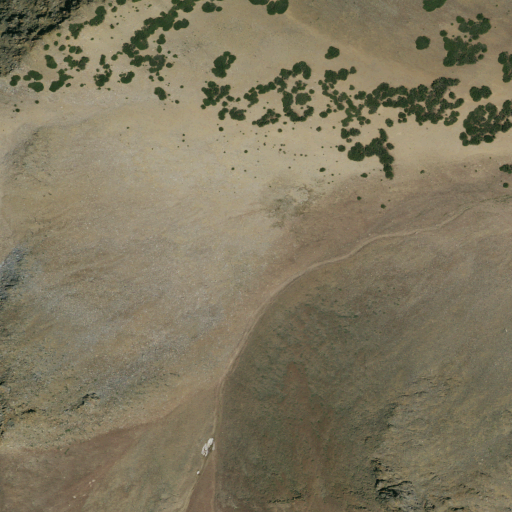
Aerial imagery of ridge(s) in California named Buckeye Ridge containing shrub, barren land, and evergreen forest